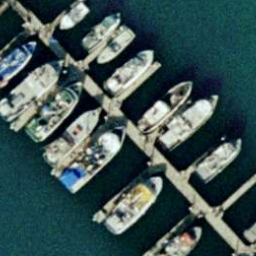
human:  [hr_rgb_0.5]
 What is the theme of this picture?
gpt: harbor